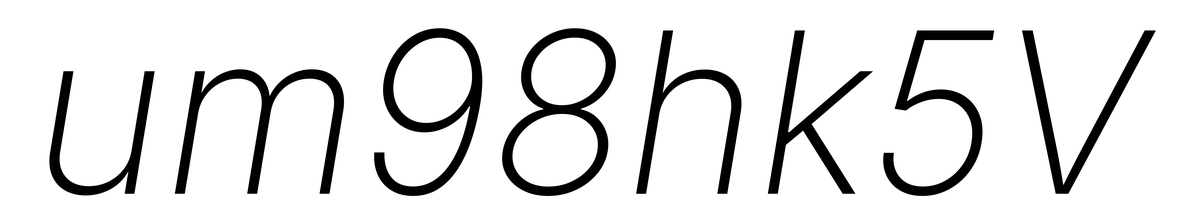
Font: Inter-Italic_ExtraLight_Italic